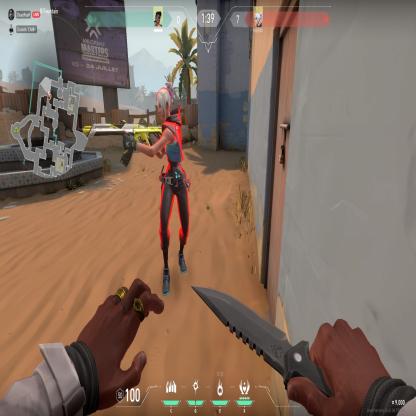
Label: enemy